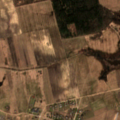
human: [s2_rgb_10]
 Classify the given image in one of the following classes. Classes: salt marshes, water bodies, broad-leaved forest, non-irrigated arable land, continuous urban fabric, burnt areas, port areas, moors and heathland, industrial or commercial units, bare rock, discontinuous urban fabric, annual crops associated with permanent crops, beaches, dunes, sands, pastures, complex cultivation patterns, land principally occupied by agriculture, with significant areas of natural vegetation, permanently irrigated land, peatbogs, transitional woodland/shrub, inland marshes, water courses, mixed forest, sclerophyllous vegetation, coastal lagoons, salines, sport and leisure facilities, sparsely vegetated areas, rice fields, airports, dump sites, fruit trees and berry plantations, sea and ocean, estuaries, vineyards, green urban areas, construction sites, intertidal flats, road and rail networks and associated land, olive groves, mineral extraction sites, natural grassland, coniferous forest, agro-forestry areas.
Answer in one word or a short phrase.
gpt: discontinuous urban fabric, non-irrigated arable land, pastures, mixed forest, water bodies